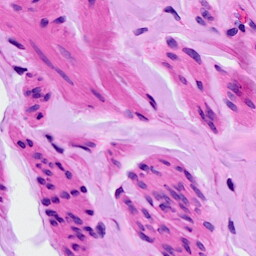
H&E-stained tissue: Ovarian